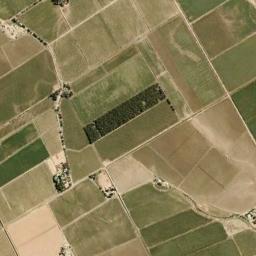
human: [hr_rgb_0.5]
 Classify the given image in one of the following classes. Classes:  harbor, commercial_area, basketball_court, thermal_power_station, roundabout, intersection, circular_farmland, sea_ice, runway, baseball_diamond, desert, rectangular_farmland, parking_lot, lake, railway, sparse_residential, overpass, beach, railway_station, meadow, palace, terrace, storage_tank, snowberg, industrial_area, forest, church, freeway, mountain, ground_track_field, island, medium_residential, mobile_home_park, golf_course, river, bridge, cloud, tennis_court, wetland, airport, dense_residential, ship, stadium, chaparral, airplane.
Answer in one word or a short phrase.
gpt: rectangular_farmland